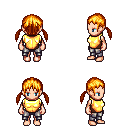
a pixel art fantasy rpg character, female body template, human, light skin, gold chest armor, metal pants, light blonde twin-tailed hairstyle, four views (front, back, left, right), 2x2 character sprite sheet, small pixel art, hard edges, no anti-aliasing